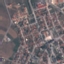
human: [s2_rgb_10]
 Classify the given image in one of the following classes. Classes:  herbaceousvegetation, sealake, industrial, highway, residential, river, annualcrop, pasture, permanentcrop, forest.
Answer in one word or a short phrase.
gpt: Residential